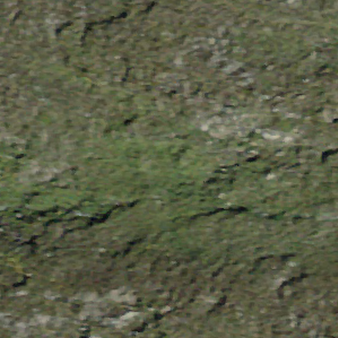
Label: other